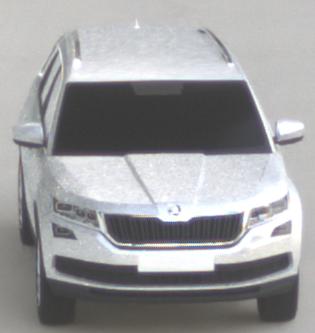
Make: Skoda
Model: Kodiaq 1.4 TSI
Detailed model: Kodiaq
Model produced from: 2017/03
Model produced until: 2018/05
Doors: 5
Color: white
Road condition: dry road
Daytime: sunrise or sunset
Contrast: medium contrast